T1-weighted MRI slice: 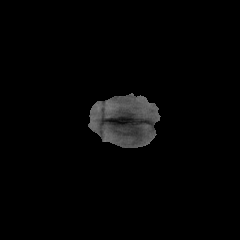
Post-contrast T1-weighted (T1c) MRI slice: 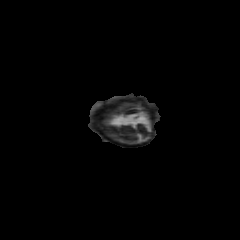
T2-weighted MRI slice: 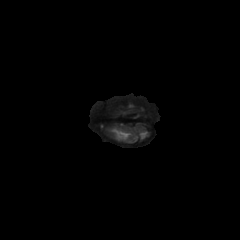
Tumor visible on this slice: no